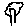
Label: tree